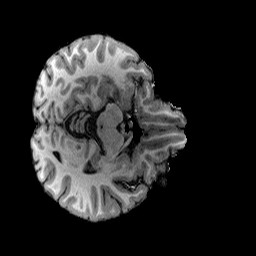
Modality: T1w
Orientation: axial
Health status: healthy